Current action and preconditions to check: path_clear

Your task: For each precondition in the list above, predict whether it will hold at this action.

Consider the current scene as observed from the mobile robot's camera, and analyze the predicted future states of all dynamic agents (e.g., people, animals, vehicles, or any moving entities) within the NEXT SECOND.

IMPORTANT: Only answer "very likely" if you are absolutely certain—based on strong, clear evidence—that a dynamic agent will violate the precondition in the predicted future state. Do NOT answer "very likely" for unlikely, ambiguous, or low-probability risks.

Ask yourself for each precondition: Is there a high probability, with clear and convincing evidence, that the predicted future states of any dynamic agent will interfere with the predicted future state of the currently executing action within the NEXT SECOND, causing that precondition to fail?

Assess the risk level based on these predictions. Use "likely" or "very likely" if motions create a clear risk of interference.

Use "neutral" or "improbable" if agents are nearby but their predicted paths are clearly diverging or non-conflicting.

Failure Risk Categories: "very improbable", "improbable", "neutral", "likely", "very likely"

Answer Format: Output ONLY the probability_of_failure value from these categories: "very improbable", "improbable", "neutral", "likely", "very likely"

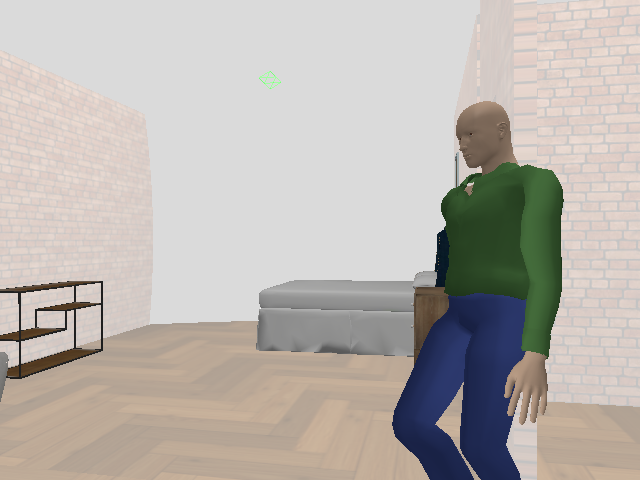

Answer: very likely